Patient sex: M
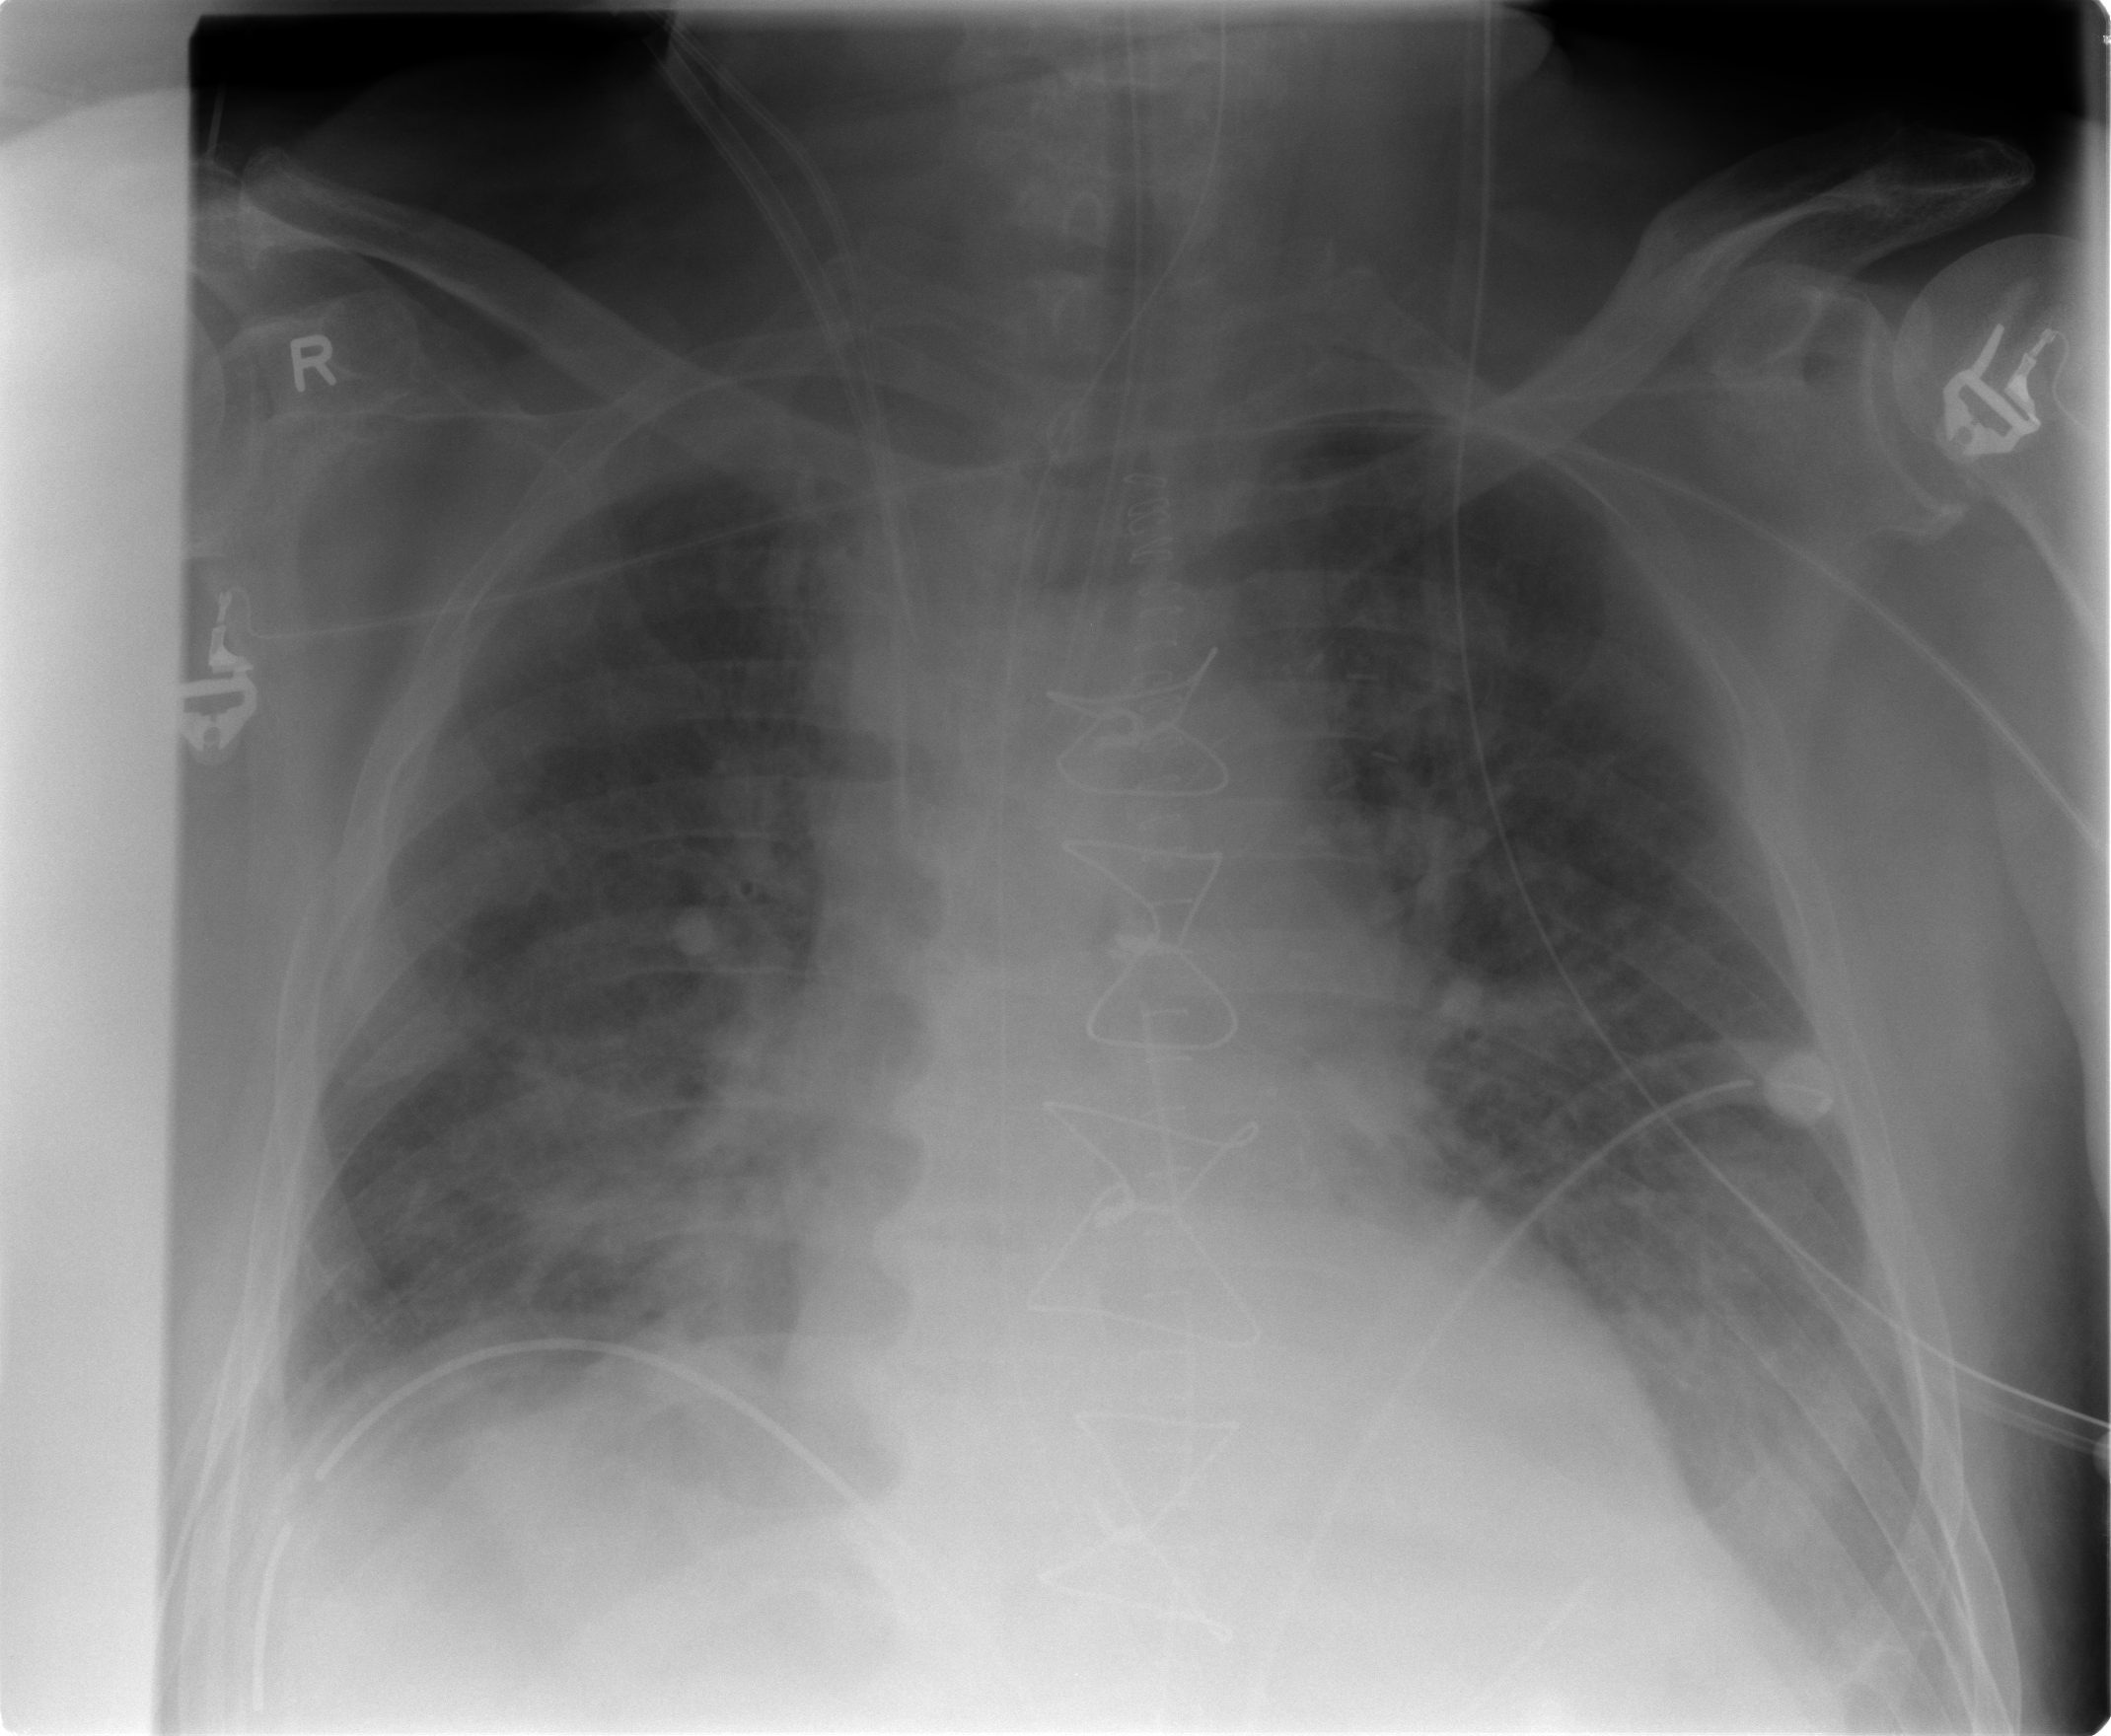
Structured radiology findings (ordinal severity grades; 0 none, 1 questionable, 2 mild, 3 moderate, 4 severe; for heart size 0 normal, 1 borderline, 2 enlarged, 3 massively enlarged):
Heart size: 1
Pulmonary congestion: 2
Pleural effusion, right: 1
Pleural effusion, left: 0
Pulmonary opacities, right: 2
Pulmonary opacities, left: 2
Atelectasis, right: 3
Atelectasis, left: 2